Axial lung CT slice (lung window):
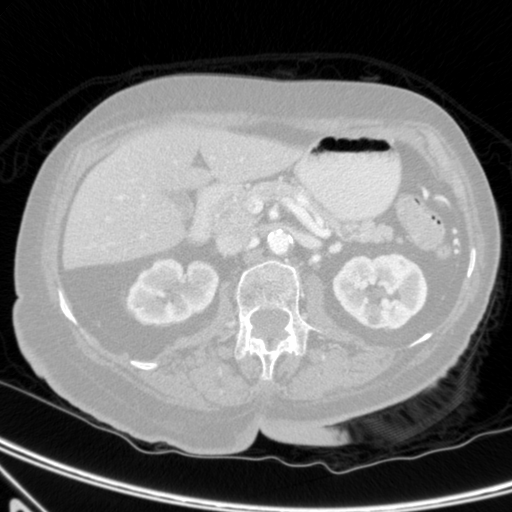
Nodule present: no